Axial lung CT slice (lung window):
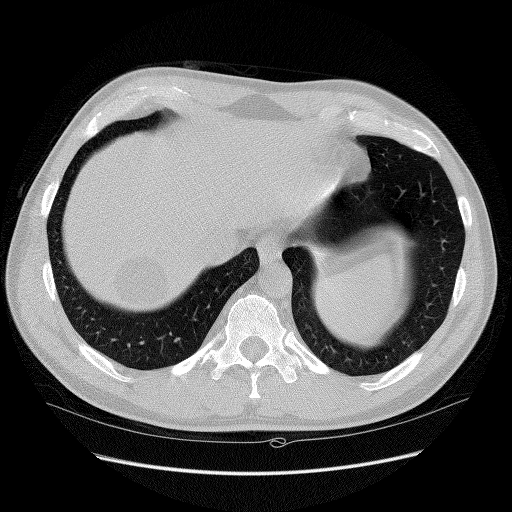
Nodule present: no